Question: I'm having some strange behavior with google plusone button.
When a user clicks +1 button, I expect the "share this" bubble to open, but it wasn't opening, so I stripped everything from my page, removed all unnecessary html/css/js and get this page with only google+1 button
<URL>
works fine as expected, then I add a jpg to the code
'''
<img height="250" width="650" alt="" src="http://www.benimgibi.net/wp-content/uploads/2012/03/gj1u0tfwyjmtwfv7.jpg" />
'''
and it wont work, you can see here: <URL>
What is even more strange is, if I change the width of the image to a very small number, say 50, it works again.
you can see that version here: <URL>
+1 works fine in all cases, but Share bubble doesn open at version 2. What I mean with "Share bubble" is

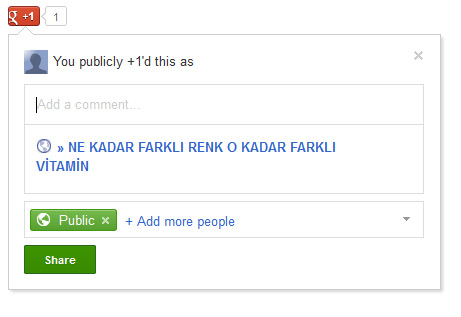
Answer: For me it is opening in all the cases.
Yeah but for 'version-2' it is taking few extra seconds to respond.
But anyways,
> Your picture cannot be the reason behind it.
So keep that out of mind, there may be other reasons for late response.